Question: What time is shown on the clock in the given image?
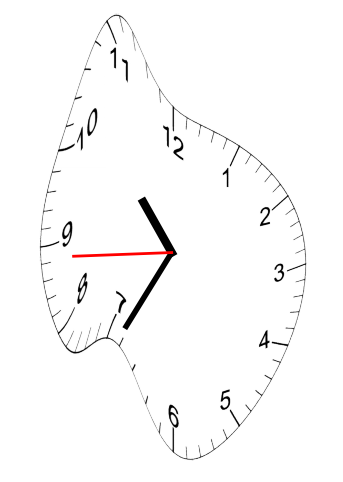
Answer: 10:34:44